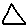
Label: triangle